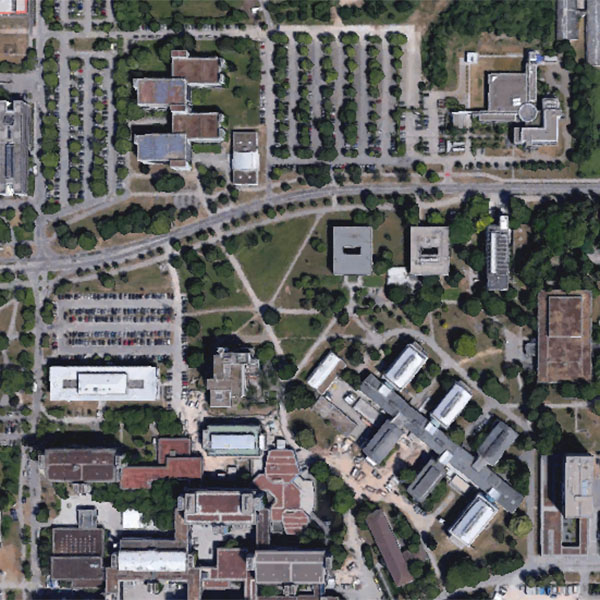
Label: School